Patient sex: M
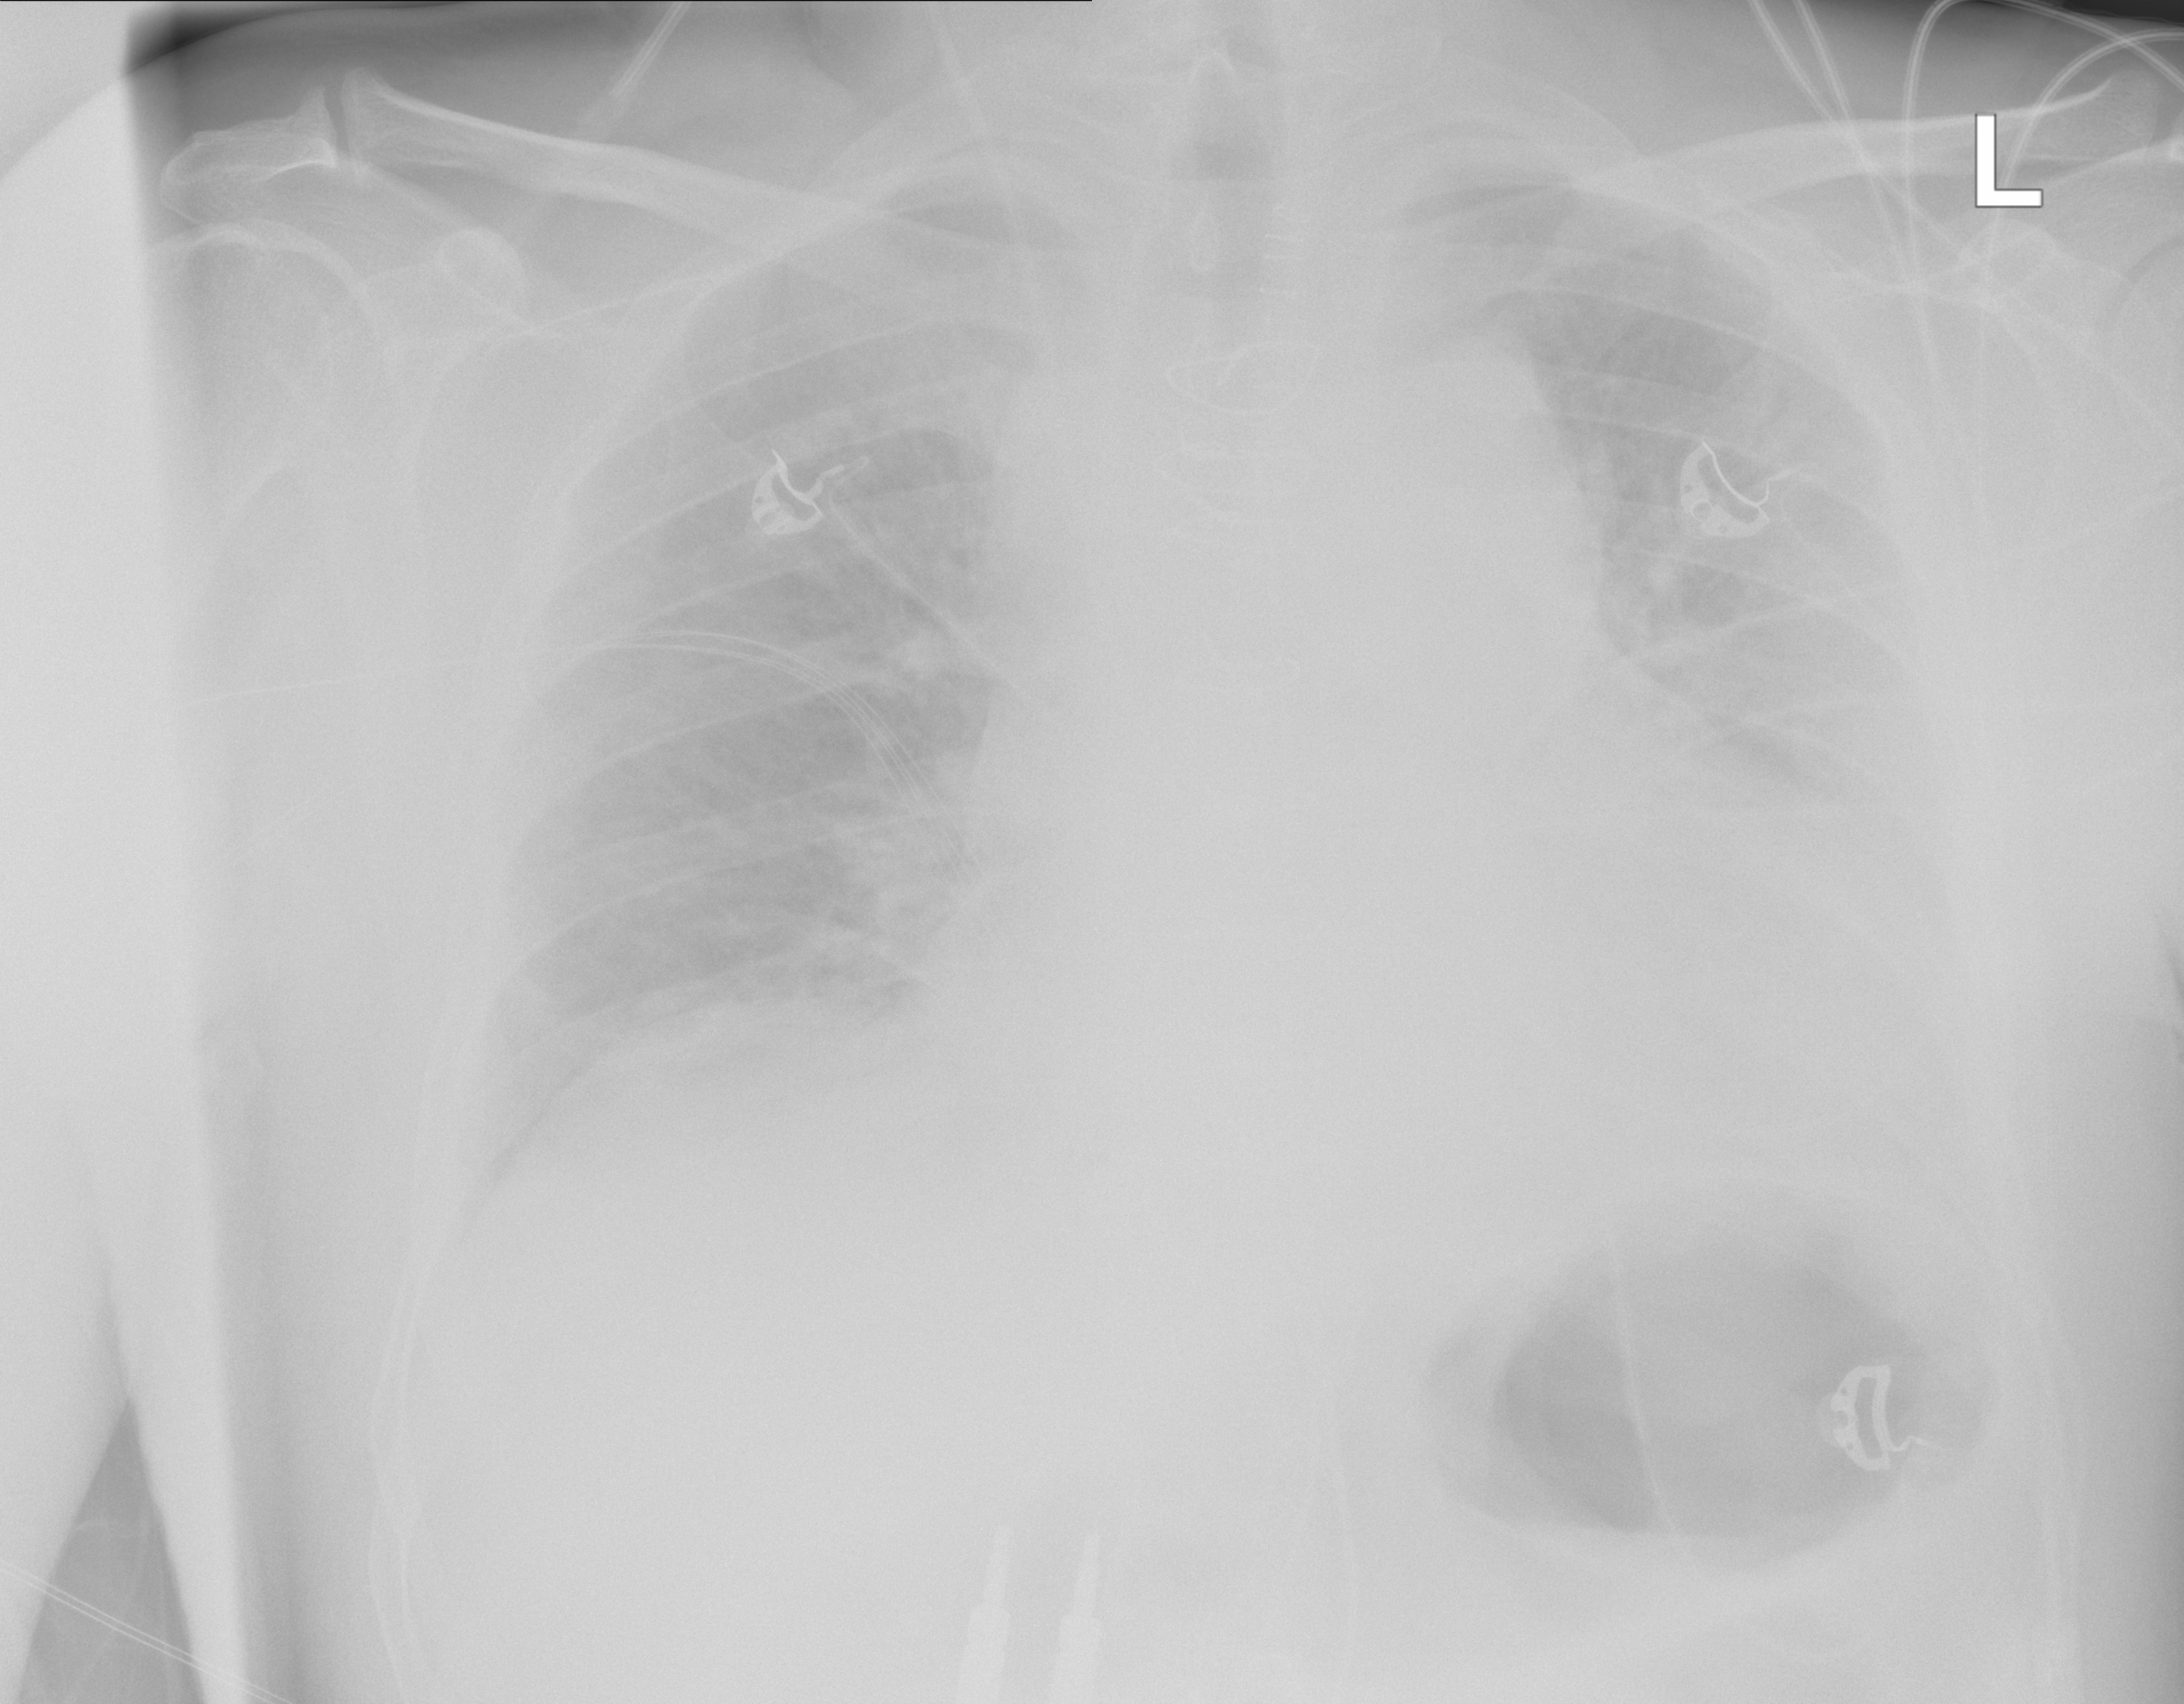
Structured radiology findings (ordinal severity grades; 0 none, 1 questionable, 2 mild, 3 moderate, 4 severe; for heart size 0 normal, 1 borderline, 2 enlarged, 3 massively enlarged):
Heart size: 1
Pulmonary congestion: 2
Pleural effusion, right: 2
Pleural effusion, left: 2
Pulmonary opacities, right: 2
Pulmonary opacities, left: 0
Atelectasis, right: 2
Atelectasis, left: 2